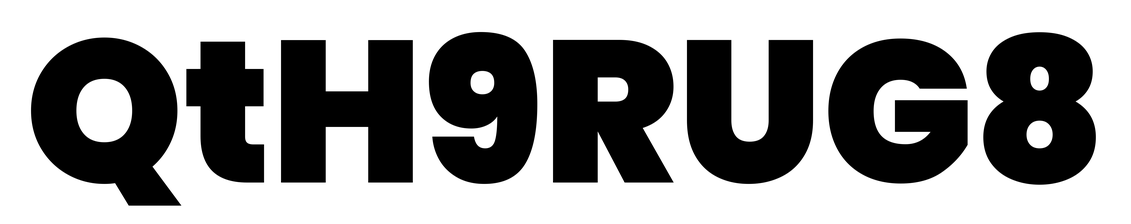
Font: Poppins-Black